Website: home-depot
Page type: customer-info-address
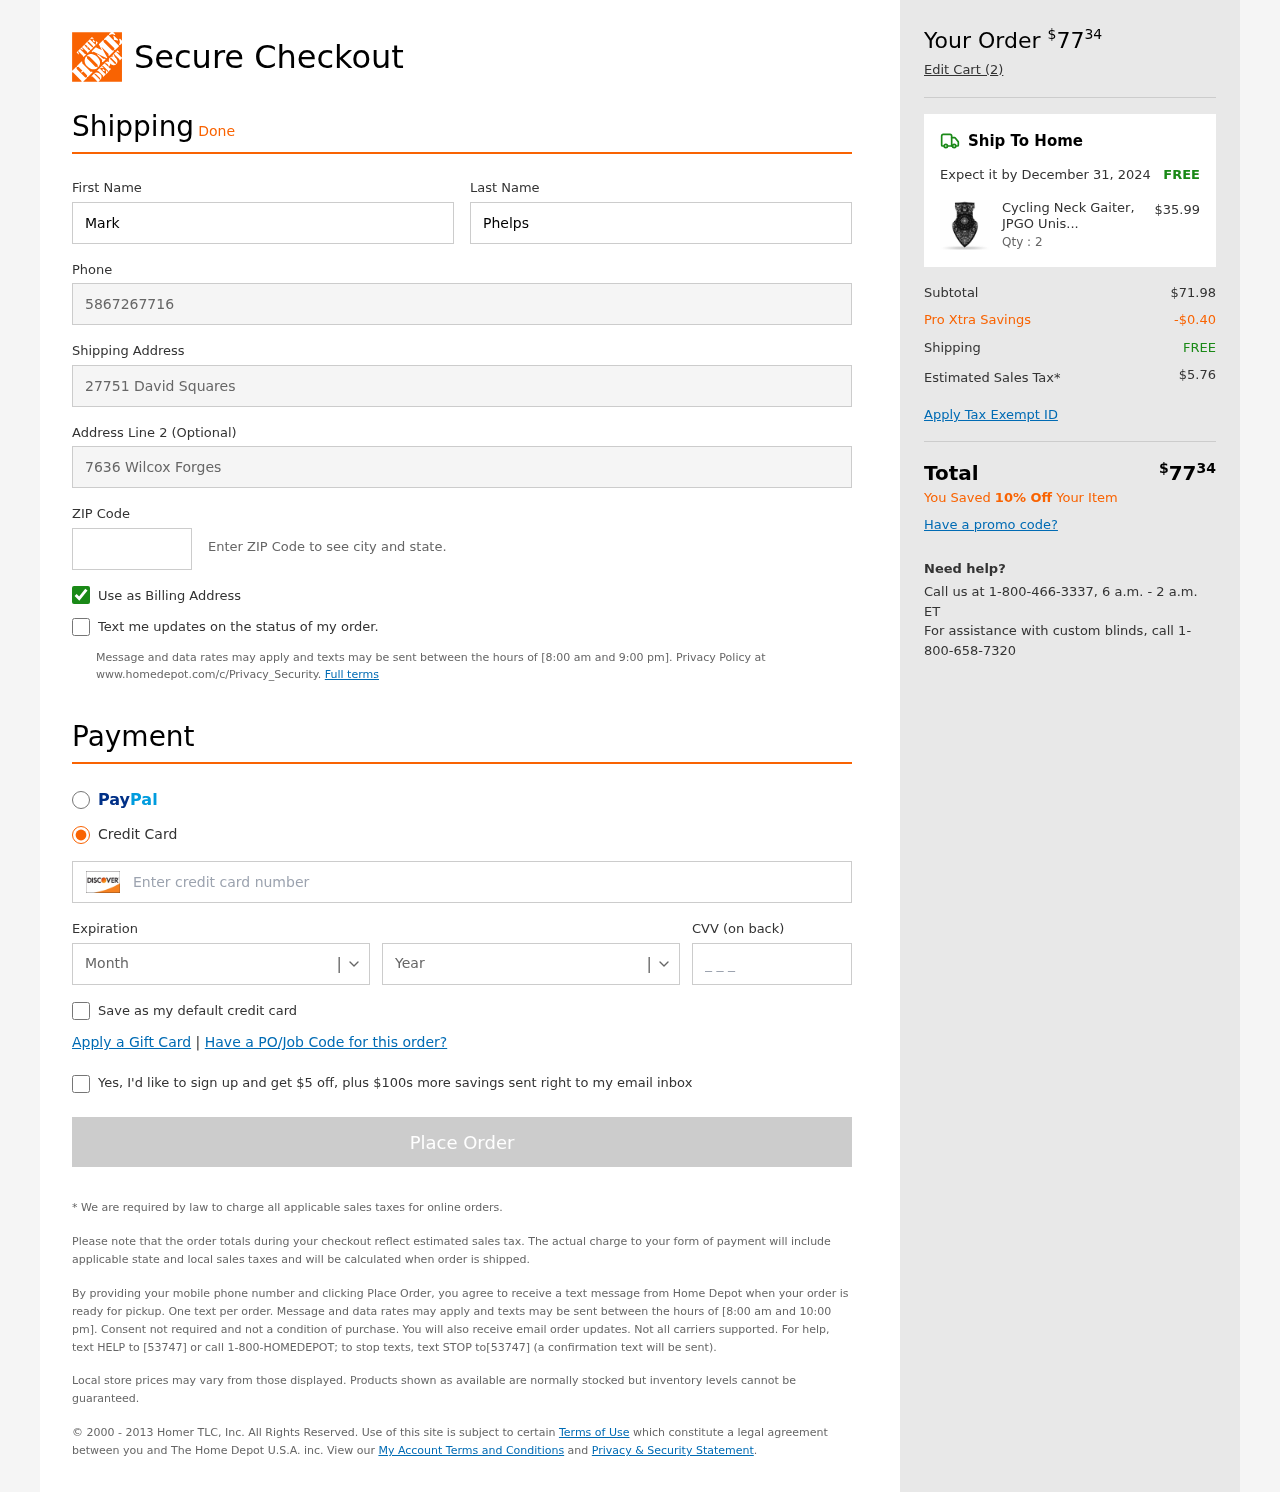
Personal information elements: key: PII_CARD_CVV
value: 681
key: PII_CARD_EXPIRY_MONTH
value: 06
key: PII_CARD_EXPIRY_YEAR
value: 28
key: PII_CARD_NUMBER
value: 6597 6523 2212 4359
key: PII_FIRSTNAME
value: Mark
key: PII_LASTNAME
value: Phelps
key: PII_PHONE
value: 5867267716
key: PII_POSTCODE
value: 25736
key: PII_STREET
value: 27751 David Squares
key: PII_STREET2
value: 7636 Wilcox Forges Apt. 142
Product elements: key: PRODUCT1_NAME
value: Cycling Neck Gaiter, JPGO Unisex Elastic Bandana Headband Cool Headwear Windproof Scarf, 1 Pack, Bla
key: PRODUCT1_PRICE
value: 35.99
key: PRODUCT1_QUANTITY
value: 2
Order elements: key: ORDER_TOTAL
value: $7734
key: ORDER_NUM_ITEMS
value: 2
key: ORDER_DELIVERY_DATE
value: December 31, 2024
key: ORDER_SHIPPING_COST
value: FREE
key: ORDER_SUBTOTAL
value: $71.98
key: ORDER_DISCOUNT
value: -$0.40
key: ORDER_SHIPPING_COST2
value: FREE
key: ORDER_TAX
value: $5.76
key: ORDER_TOTAL2
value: $7734
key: ORDER_SAVINGS_MESSAGE
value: You Saved 10% Off Your Item